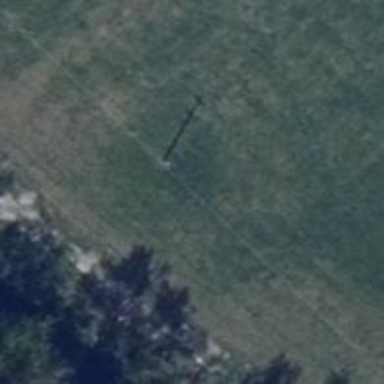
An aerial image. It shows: Power pole.